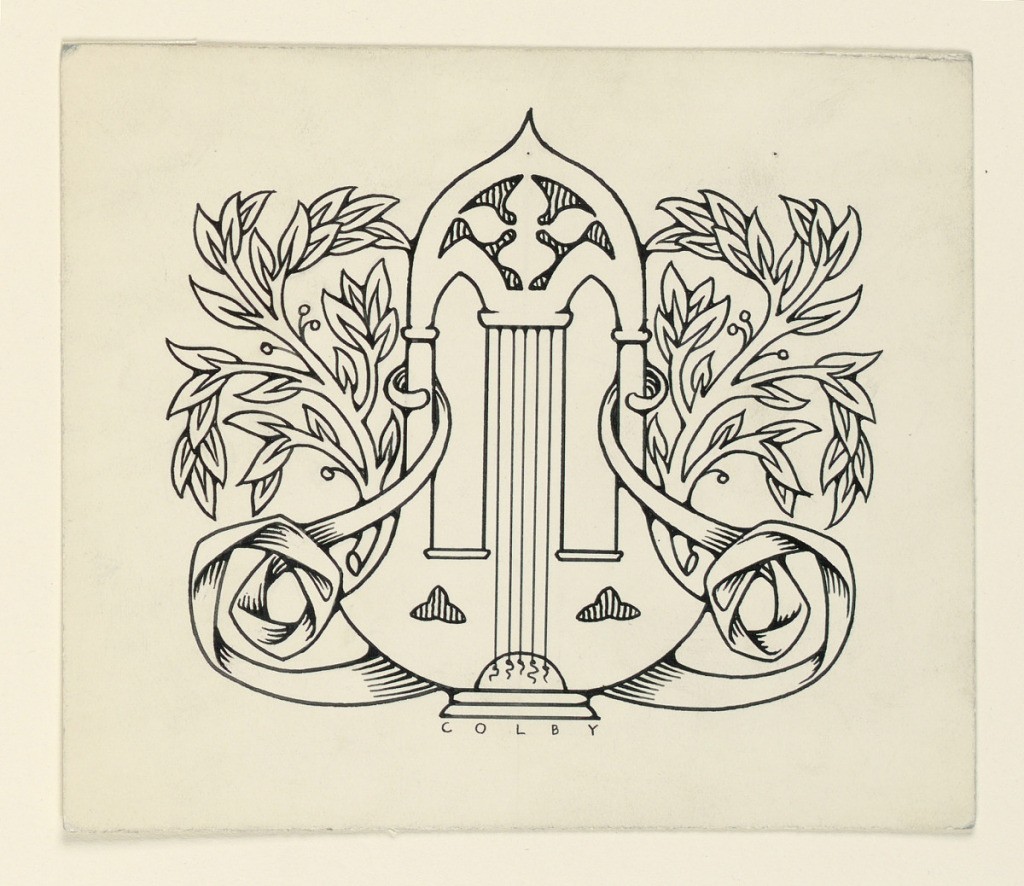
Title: Tailpiece
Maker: Homer Wayland Colby, American, 1874–1950
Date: ca. 1910
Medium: Pen and ink on illustration board
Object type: Drawing
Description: A motif composed of a lyre and branches of leaves, arranged in a symmetrical design.